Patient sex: M
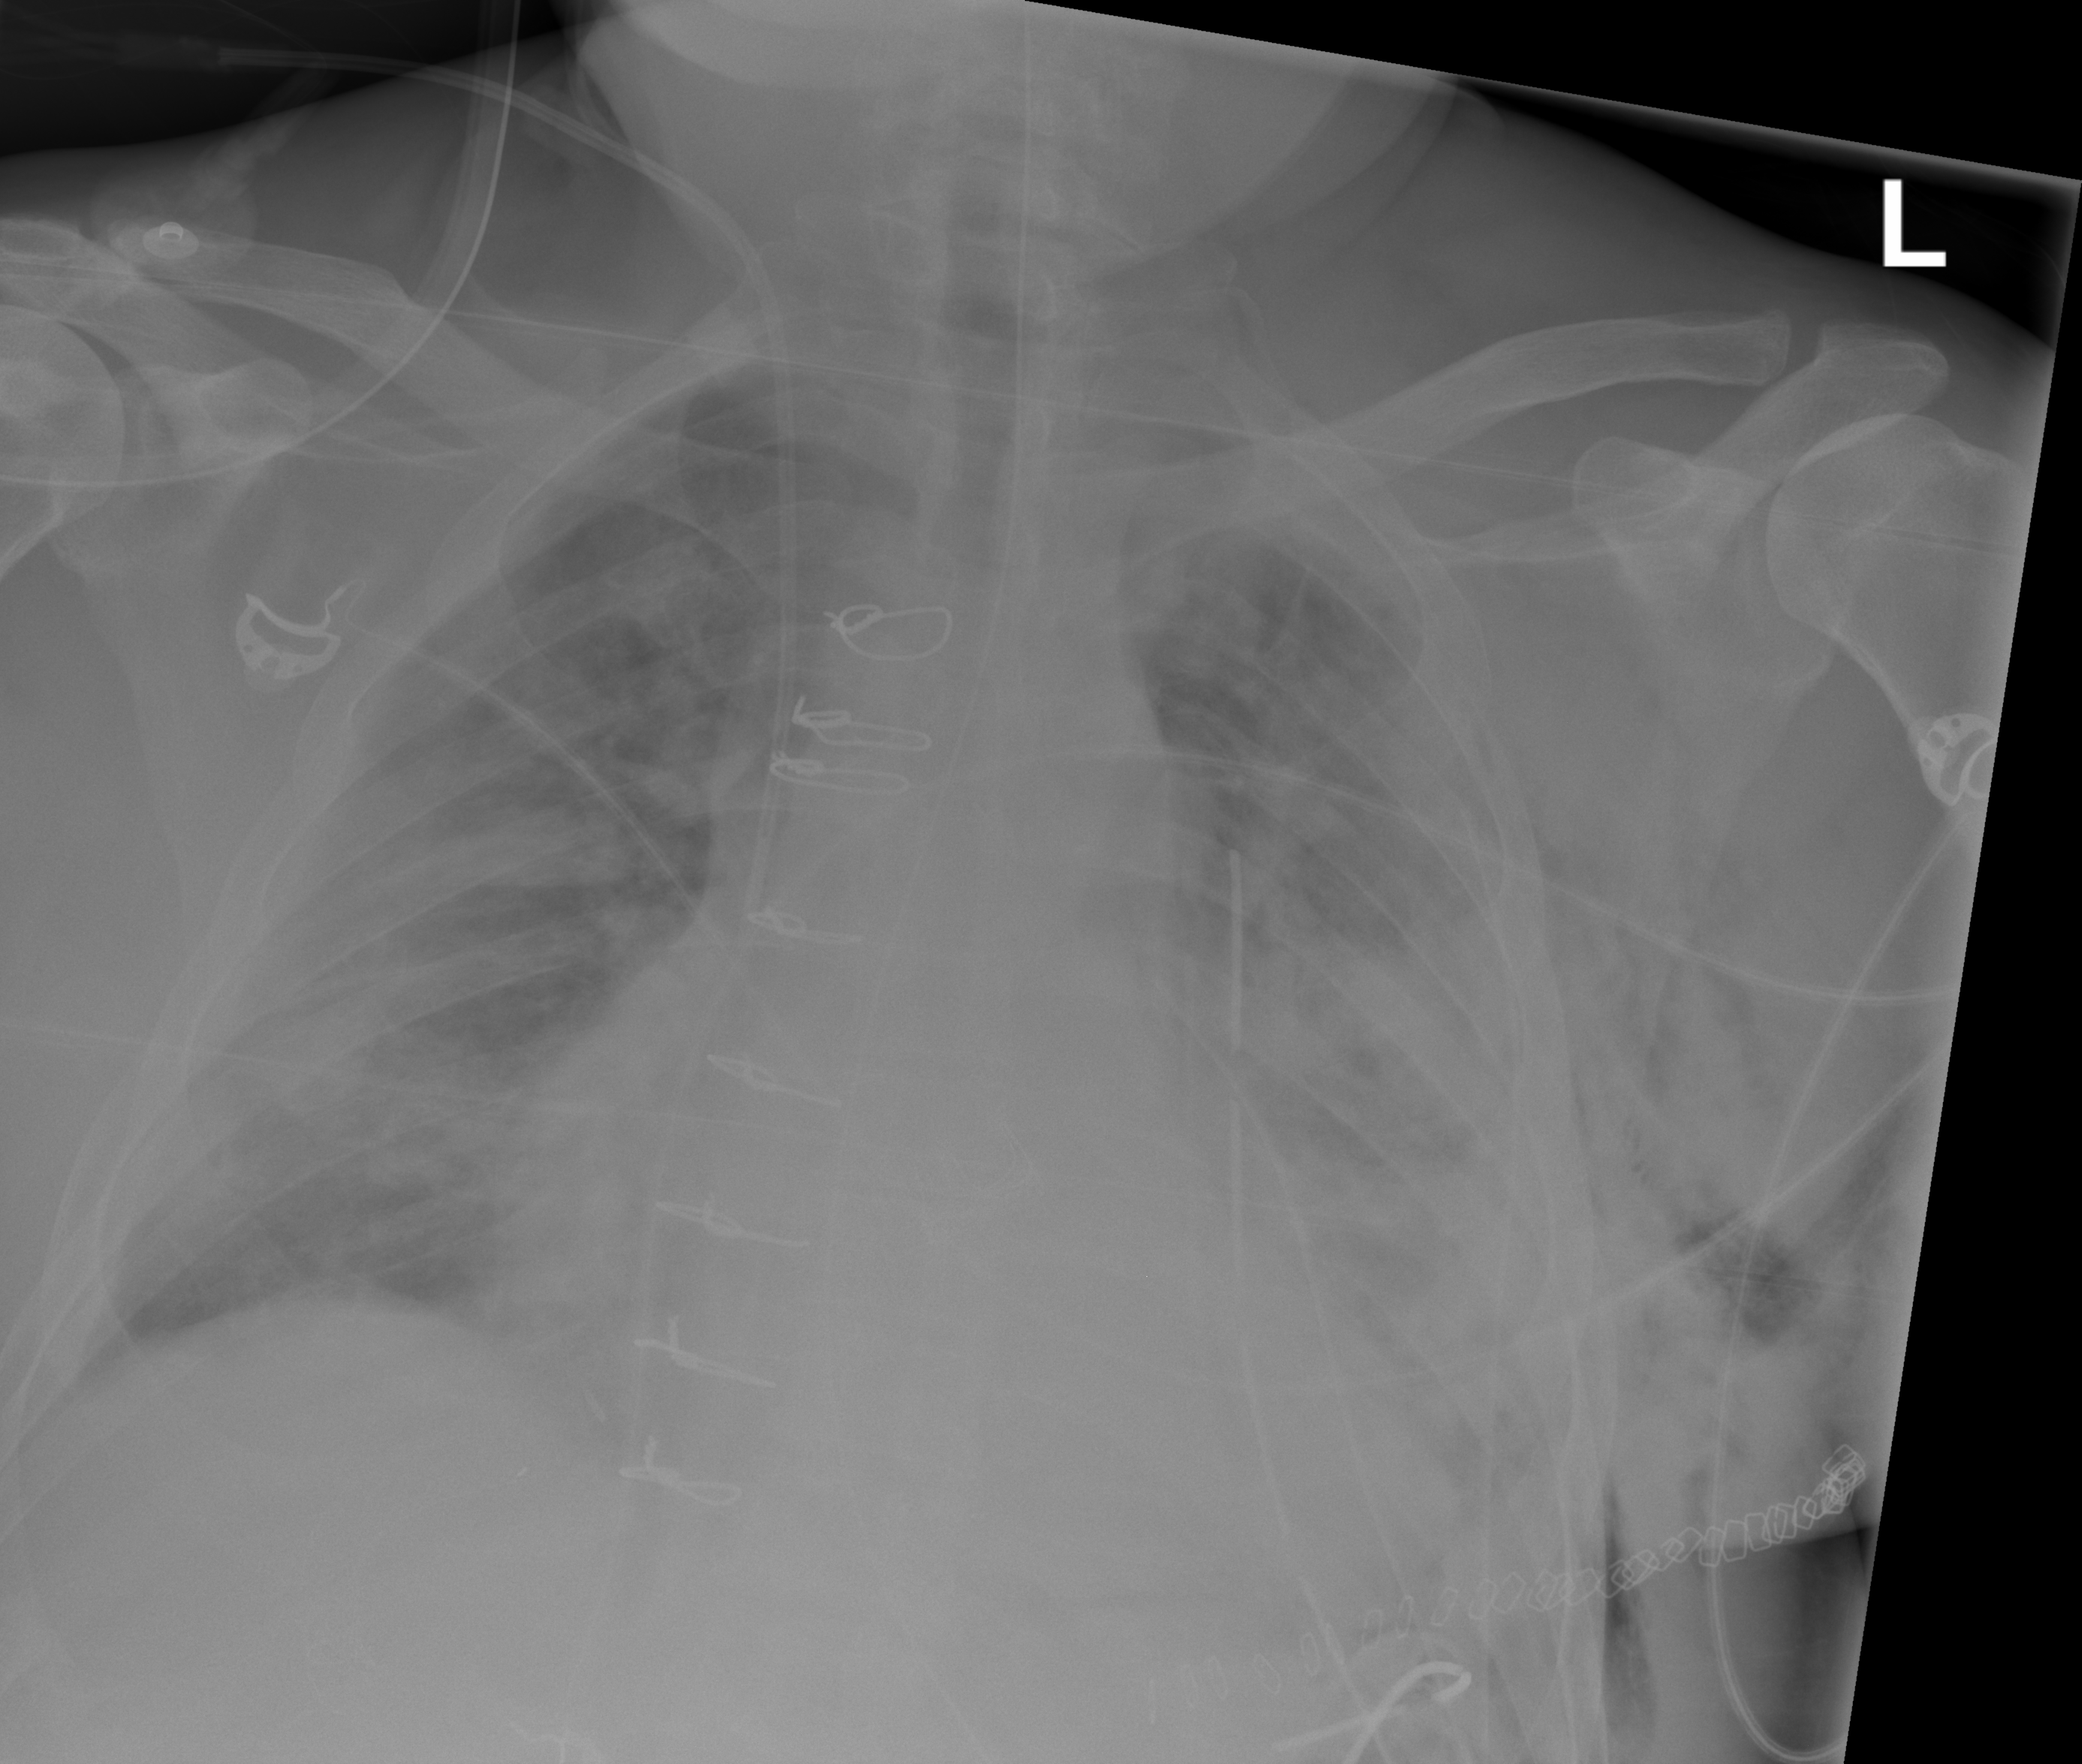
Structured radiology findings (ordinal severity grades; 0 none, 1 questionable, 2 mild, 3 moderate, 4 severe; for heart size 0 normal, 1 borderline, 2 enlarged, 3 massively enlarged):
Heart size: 1
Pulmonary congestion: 0
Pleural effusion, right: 2
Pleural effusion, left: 0
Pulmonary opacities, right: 2
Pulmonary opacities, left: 3
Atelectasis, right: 2
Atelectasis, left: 2